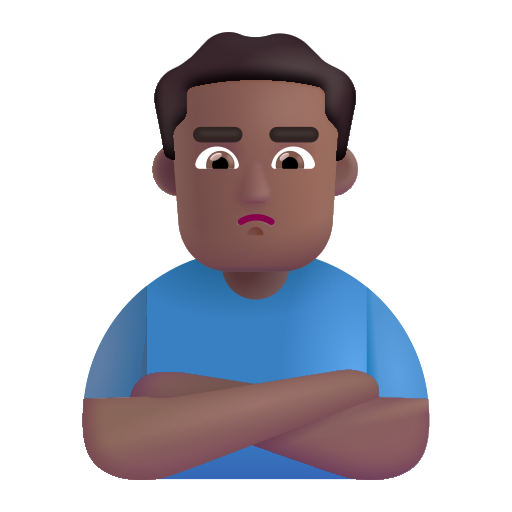
man pouting color  dark